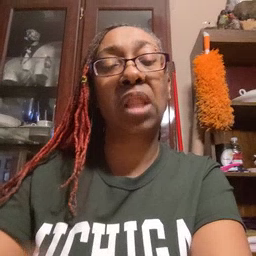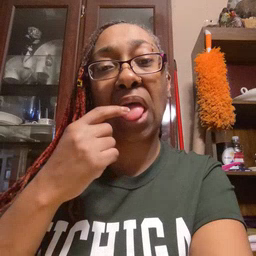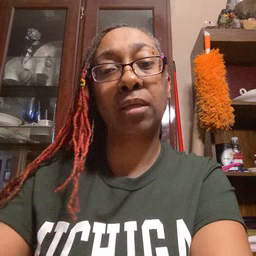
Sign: tongue